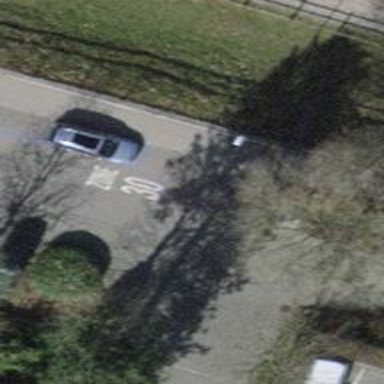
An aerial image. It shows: Asphalt parking aisle designated as service road.